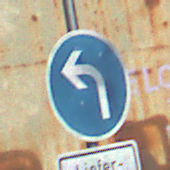
Verkehrszeichen: VorgeschriebeneFahrtrichtungLinks
Zusatzzeichen unten: BesondereFahrzeugeUndTransportgueter5
Umgebung: Outdoor, Suburban
Tageszeit: MorningAfternoon
Wetter: Clear
Licht: Natural
Jahreszeit: NotSpecified
Kontrast: HighContrast